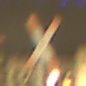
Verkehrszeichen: Andreaskreuz
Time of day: Night
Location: Outdoor (Urban)
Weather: Overcast
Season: NotSpecified
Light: Artificial